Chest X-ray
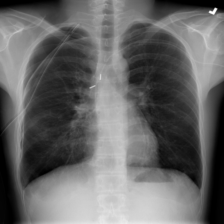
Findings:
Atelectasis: negative
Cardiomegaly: negative
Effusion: negative
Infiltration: negative
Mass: negative
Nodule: negative
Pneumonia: negative
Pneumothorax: positive
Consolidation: negative
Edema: negative
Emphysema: negative
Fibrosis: negative
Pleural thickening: negative
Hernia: negative